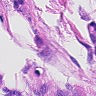
Metastatic tissue present: yes